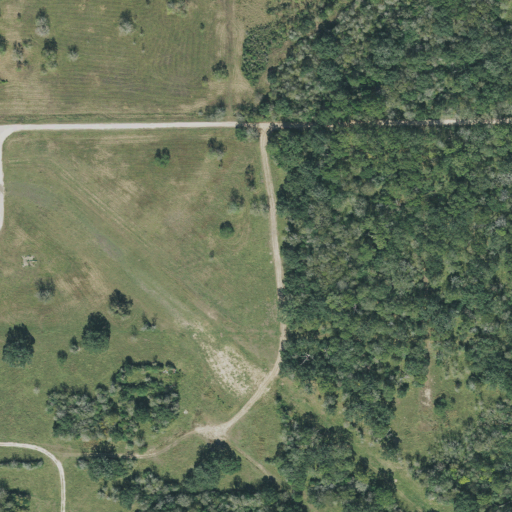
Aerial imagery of ridge(s) in Texas named Rabbs Ridge containing pasture, woody wetlands, evergreen forest, mixed forest, and herbaceous wetlands